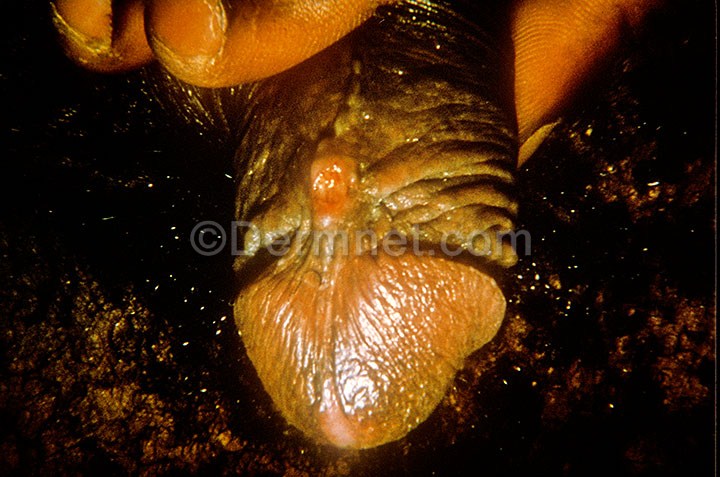
Disease: Herpes HPV and other STDs Photos